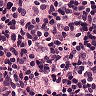
Metastatic tissue present: no